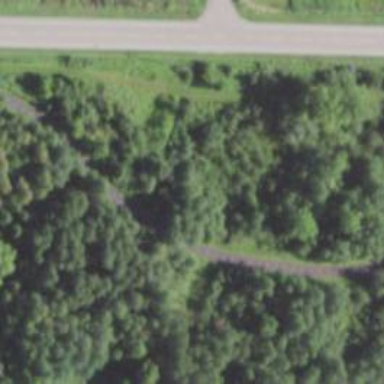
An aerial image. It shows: Asphalt cycleway.